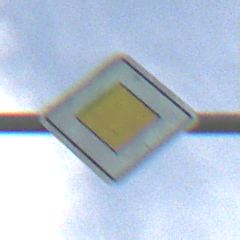
Verkehrszeichen: Vorfahrtsstrasse
Umgebung: Outdoor, Nature
Tageszeit: MorningAfternoon
Wetter: PartlyCloudy
Licht: Natural
Jahreszeit: NotSpecified
Kontrast: HighContrast